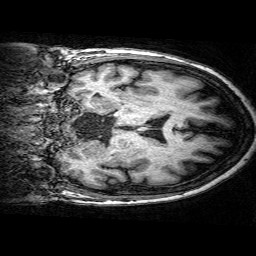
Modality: T1w
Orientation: coronal
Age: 56
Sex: female
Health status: ill
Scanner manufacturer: siemens
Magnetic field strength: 3 T
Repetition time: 0.0025 s
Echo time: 0.00336 s